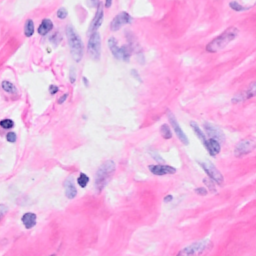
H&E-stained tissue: Breast